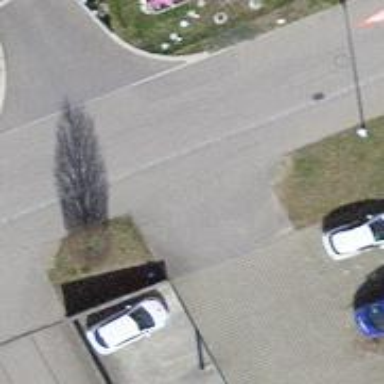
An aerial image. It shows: Parking aisle designated as service road.